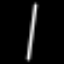
Label: line